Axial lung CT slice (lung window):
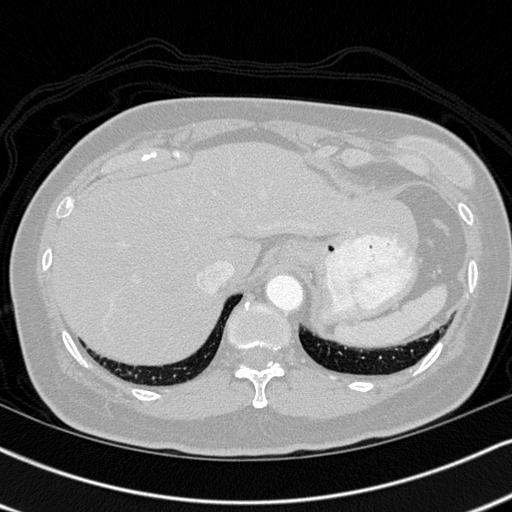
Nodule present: no